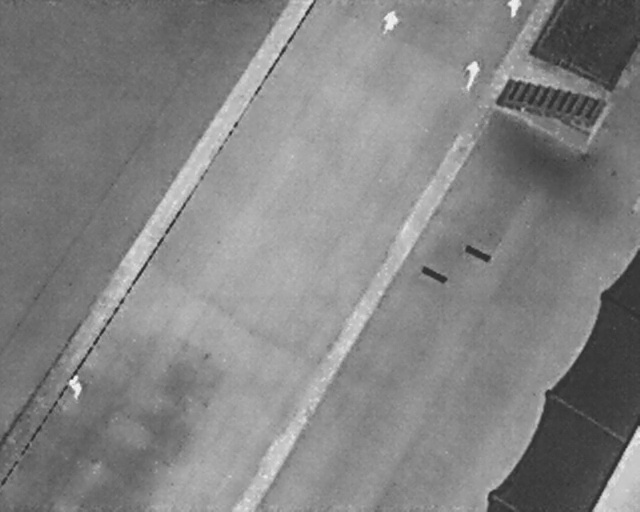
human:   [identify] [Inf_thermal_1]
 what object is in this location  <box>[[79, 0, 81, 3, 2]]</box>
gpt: <ref>1 medium person at the top right</ref>

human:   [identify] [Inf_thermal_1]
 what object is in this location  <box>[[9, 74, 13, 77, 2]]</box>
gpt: <ref>1 large person at the bottom left</ref>

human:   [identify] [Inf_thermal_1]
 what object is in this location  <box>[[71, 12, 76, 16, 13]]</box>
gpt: <ref>1 large person at the top right</ref>

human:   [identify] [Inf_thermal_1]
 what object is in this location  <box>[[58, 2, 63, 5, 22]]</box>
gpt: <ref>1 large person at the top</ref>